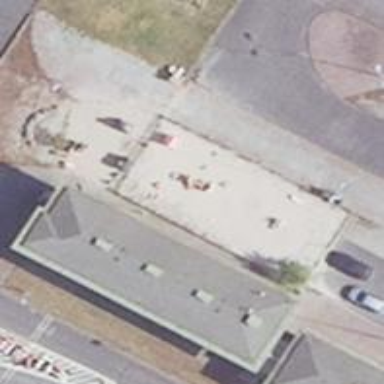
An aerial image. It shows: Service building.